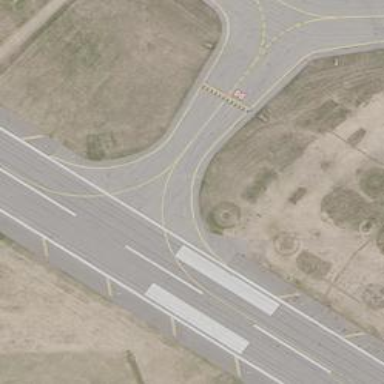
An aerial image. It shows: Image of taxiway at airport.